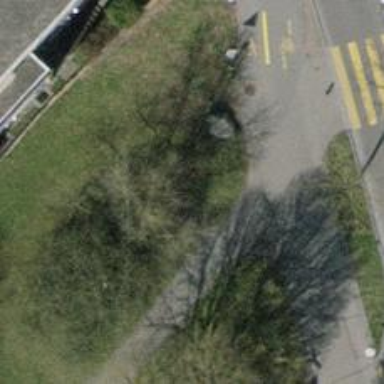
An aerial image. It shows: Brown bench in the vicinity.